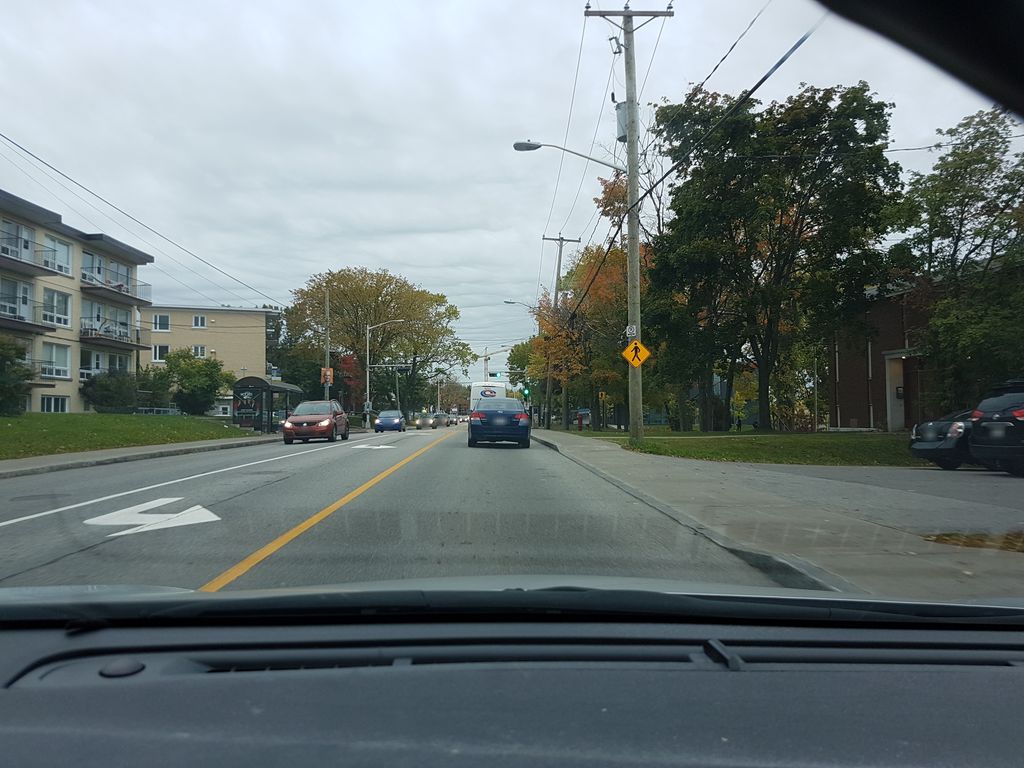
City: quebec_city